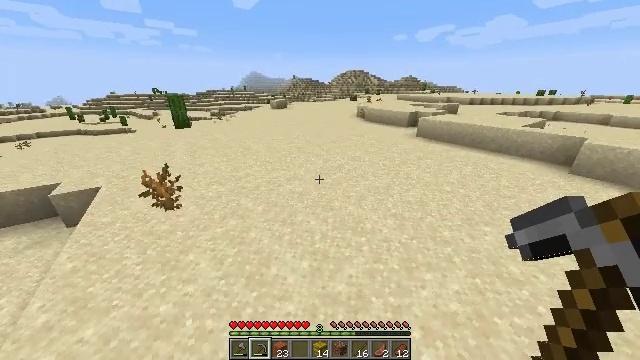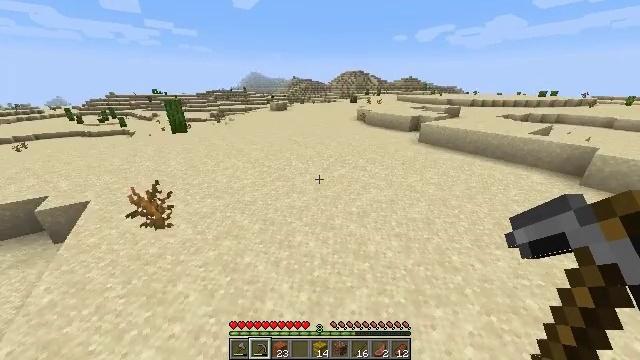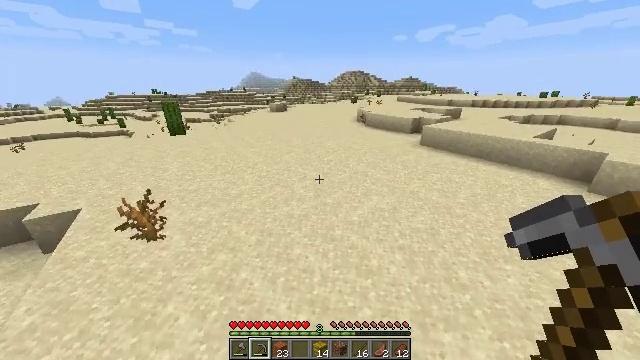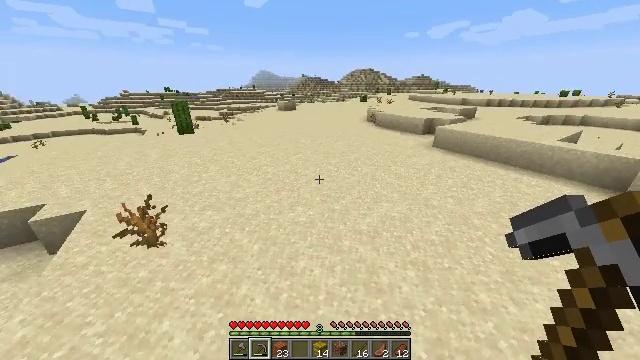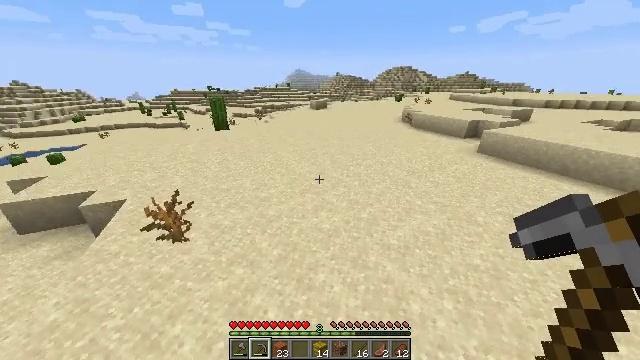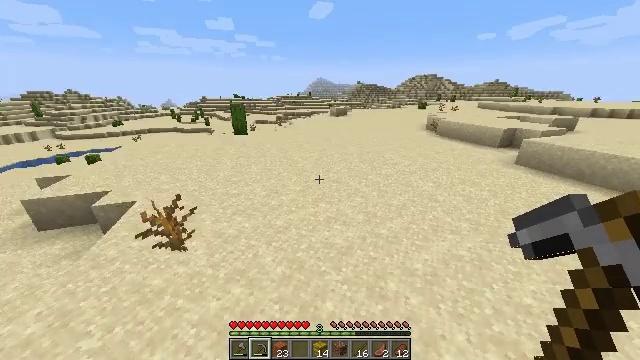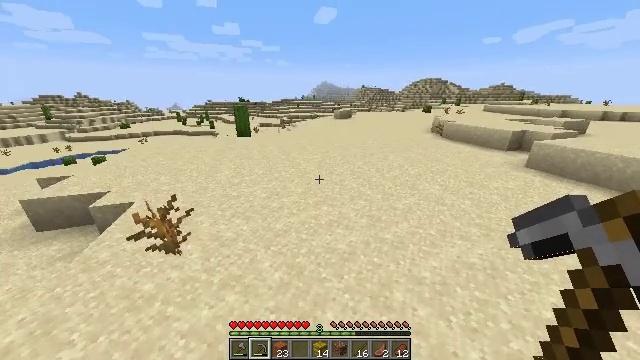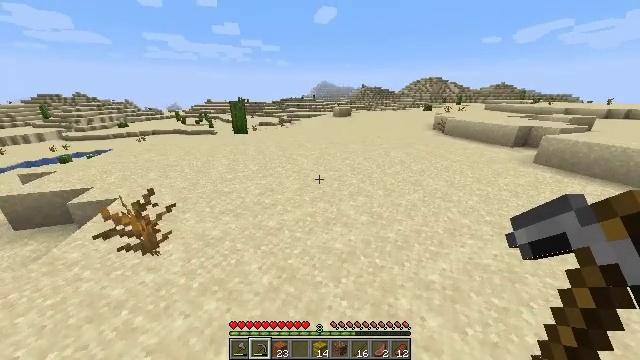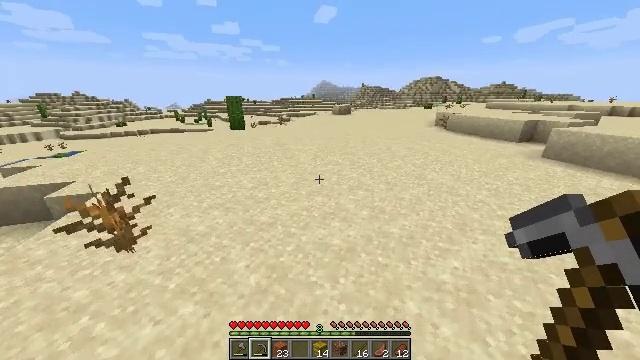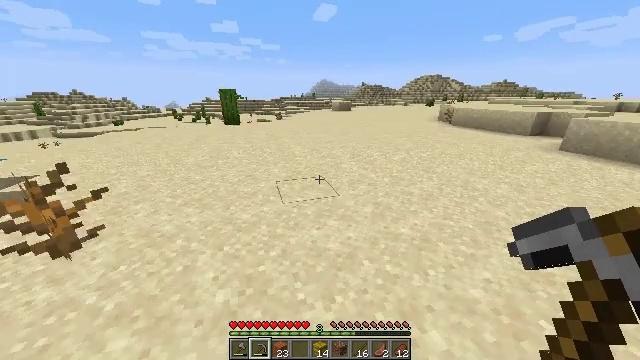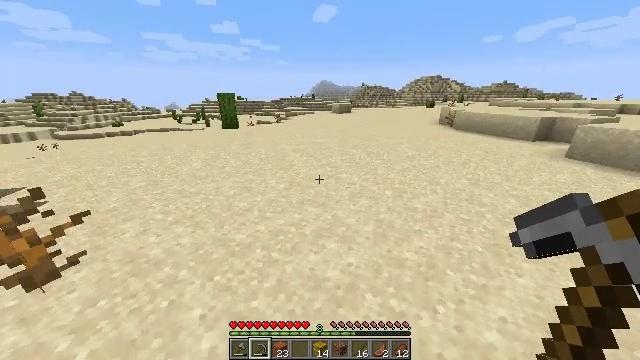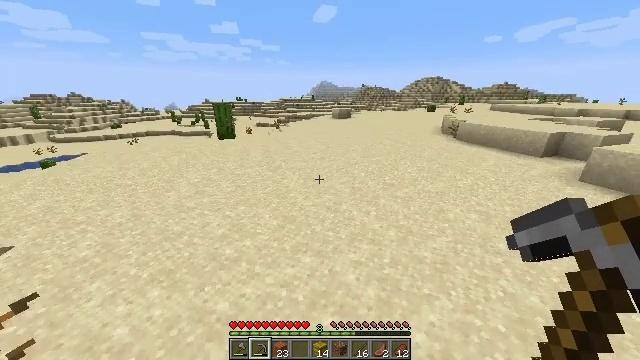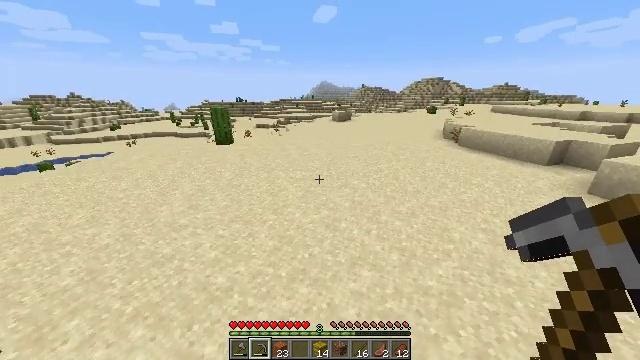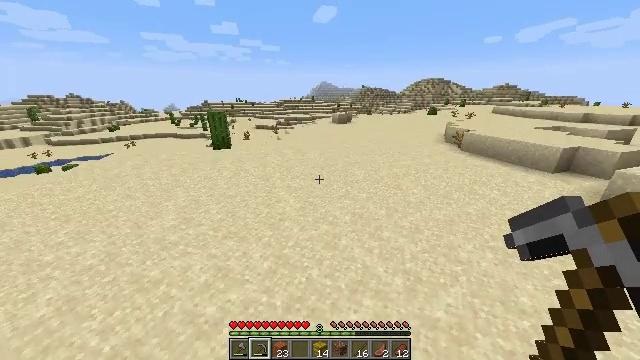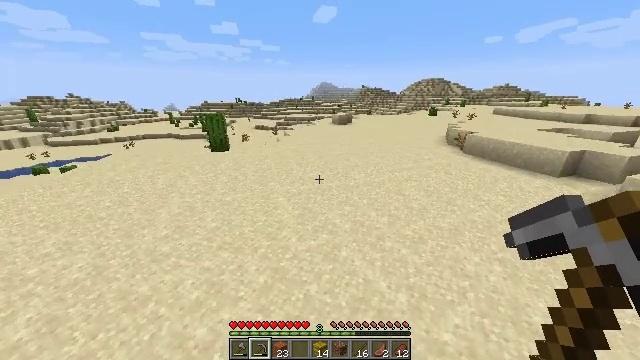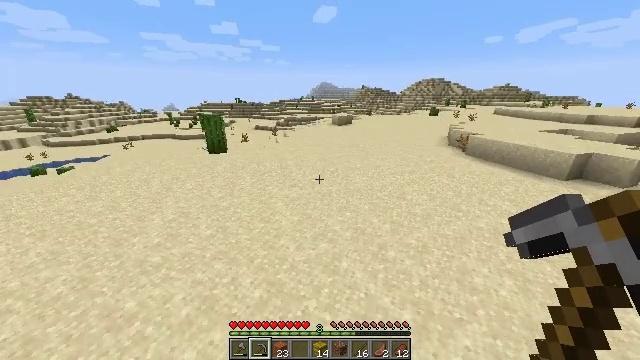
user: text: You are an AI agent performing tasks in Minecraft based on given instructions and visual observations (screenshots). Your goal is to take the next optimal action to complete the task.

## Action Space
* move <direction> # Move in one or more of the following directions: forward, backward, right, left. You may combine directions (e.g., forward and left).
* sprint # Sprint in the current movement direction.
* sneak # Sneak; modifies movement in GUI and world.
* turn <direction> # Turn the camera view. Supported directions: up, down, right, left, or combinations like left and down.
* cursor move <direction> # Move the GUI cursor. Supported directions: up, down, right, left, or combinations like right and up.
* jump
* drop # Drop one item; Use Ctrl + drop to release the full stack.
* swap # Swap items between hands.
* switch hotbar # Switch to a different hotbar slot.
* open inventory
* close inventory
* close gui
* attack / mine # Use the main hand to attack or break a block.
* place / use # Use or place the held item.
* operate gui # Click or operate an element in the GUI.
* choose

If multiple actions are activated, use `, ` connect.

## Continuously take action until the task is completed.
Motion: motion action
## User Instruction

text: Mine the dead bush in the desert.
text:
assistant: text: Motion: move forward, sprint, jump
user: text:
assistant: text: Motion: move forward, sprint, jump
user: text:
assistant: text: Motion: move forward, sprint, turn left, jump
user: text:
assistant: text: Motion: move forward, sprint, turn left, jump
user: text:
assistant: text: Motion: move forward, sprint, turn left and up, jump
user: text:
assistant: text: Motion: move forward, sprint, turn left, jump
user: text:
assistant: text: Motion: move forward, sprint, jump
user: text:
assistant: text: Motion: move forward, sprint, jump
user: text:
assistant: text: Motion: move forward, sprint, jump
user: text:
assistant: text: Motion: move forward, sprint, jump
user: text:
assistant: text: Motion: move forward, sprint, jump
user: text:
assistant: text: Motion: move forward, sprint, jump
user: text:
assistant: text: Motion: move forward, sprint, jump
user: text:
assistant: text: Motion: move forward, sprint, jump
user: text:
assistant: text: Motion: move forward, sprint, jump
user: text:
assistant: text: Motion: move forward, sprint, jump
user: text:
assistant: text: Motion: move forward, sprint, jump
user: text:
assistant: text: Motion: move forward, sprint, jump
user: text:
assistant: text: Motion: move forward, sprint, jump
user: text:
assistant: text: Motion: move forward, sprint, jump
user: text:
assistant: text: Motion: move forward, sprint, jump
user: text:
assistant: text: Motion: move forward, sprint, jump
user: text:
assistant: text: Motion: move forward, sprint, jump
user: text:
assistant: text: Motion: move forward, sprint, jump
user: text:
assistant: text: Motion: move forward, sprint, jump
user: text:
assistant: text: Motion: move forward, sprint, turn left and up, jump
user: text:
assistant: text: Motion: move forward, sprint, turn left, jump
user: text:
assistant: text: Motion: move forward, sprint, turn left, jump
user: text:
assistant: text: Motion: move forward, sprint, jump
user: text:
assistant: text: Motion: move forward, sprint, turn left, jump